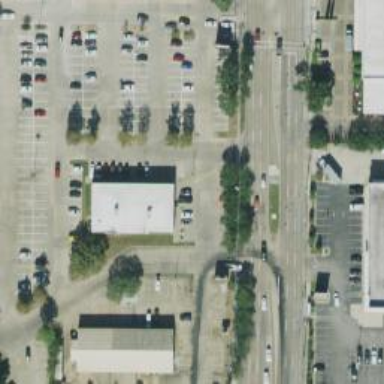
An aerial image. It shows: Parking space is available.